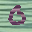
Label: 0